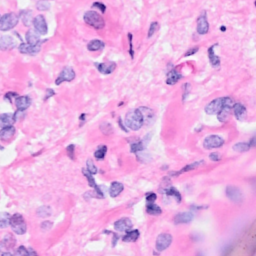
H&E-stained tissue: Breast